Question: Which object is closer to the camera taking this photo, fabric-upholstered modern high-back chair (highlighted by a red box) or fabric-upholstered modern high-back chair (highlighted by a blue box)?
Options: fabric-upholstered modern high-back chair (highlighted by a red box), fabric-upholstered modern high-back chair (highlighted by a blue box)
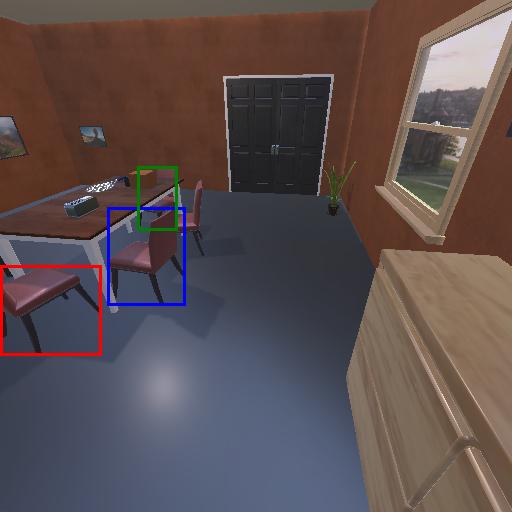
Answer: fabric-upholstered modern high-back chair (highlighted by a red box)